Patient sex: F
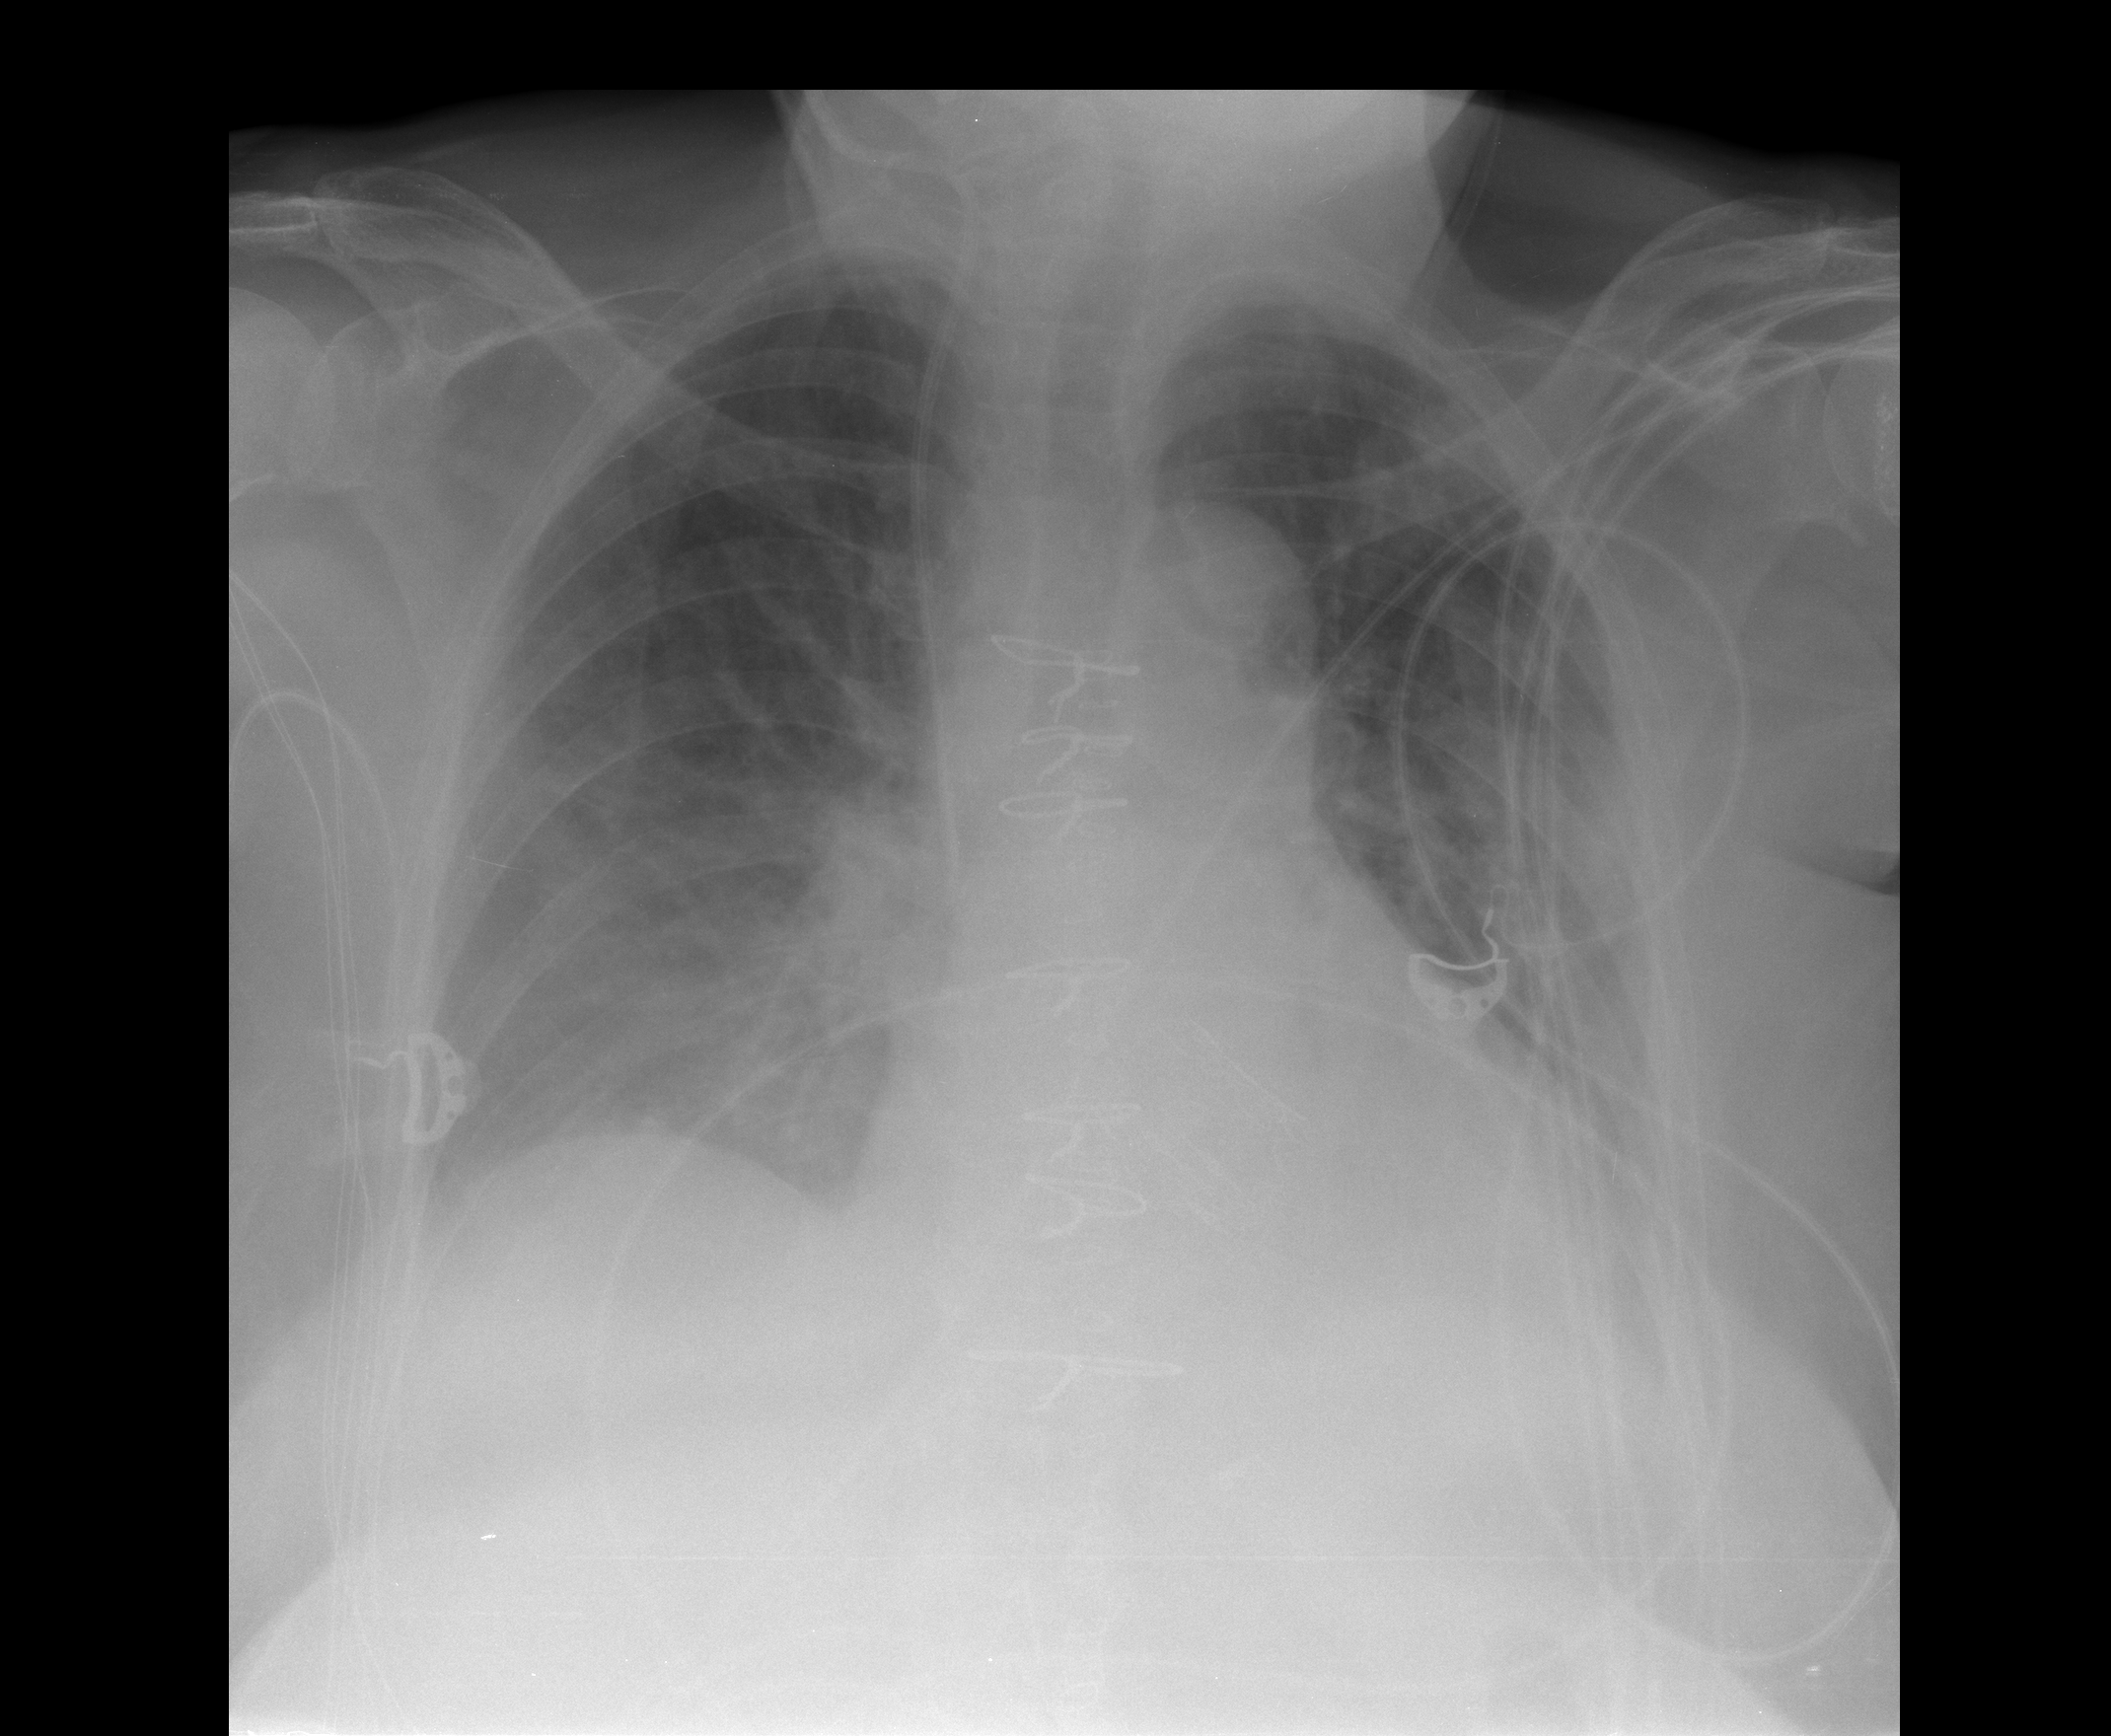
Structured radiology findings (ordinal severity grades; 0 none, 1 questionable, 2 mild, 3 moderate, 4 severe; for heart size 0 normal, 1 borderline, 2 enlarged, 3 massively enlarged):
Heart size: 1
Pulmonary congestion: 0
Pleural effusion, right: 2
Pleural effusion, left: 2
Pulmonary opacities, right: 0
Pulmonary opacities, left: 0
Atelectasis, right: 2
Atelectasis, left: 2